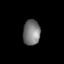
Tissue: lung
Cell type: Others
Senescence score: 0.2106
Nuclear area (px): 429
Mean DAPI intensity: 121.396